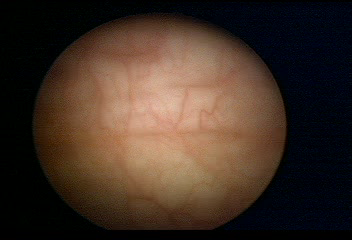
Modality: WLC
Class: Normal mucosa
Bladder cancer association: No